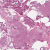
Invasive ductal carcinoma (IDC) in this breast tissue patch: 0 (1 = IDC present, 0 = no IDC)